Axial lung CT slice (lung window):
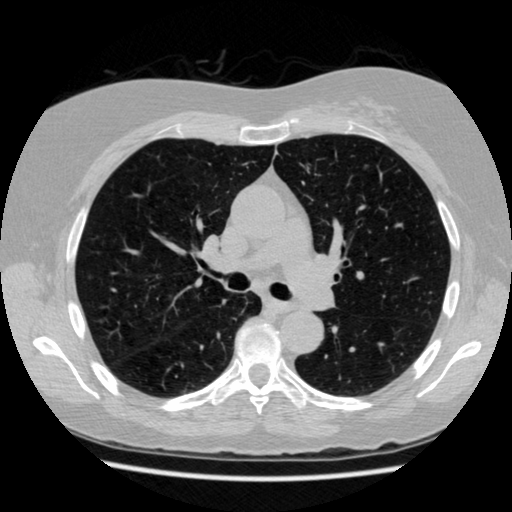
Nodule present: no